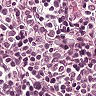
Metastatic tissue present: no